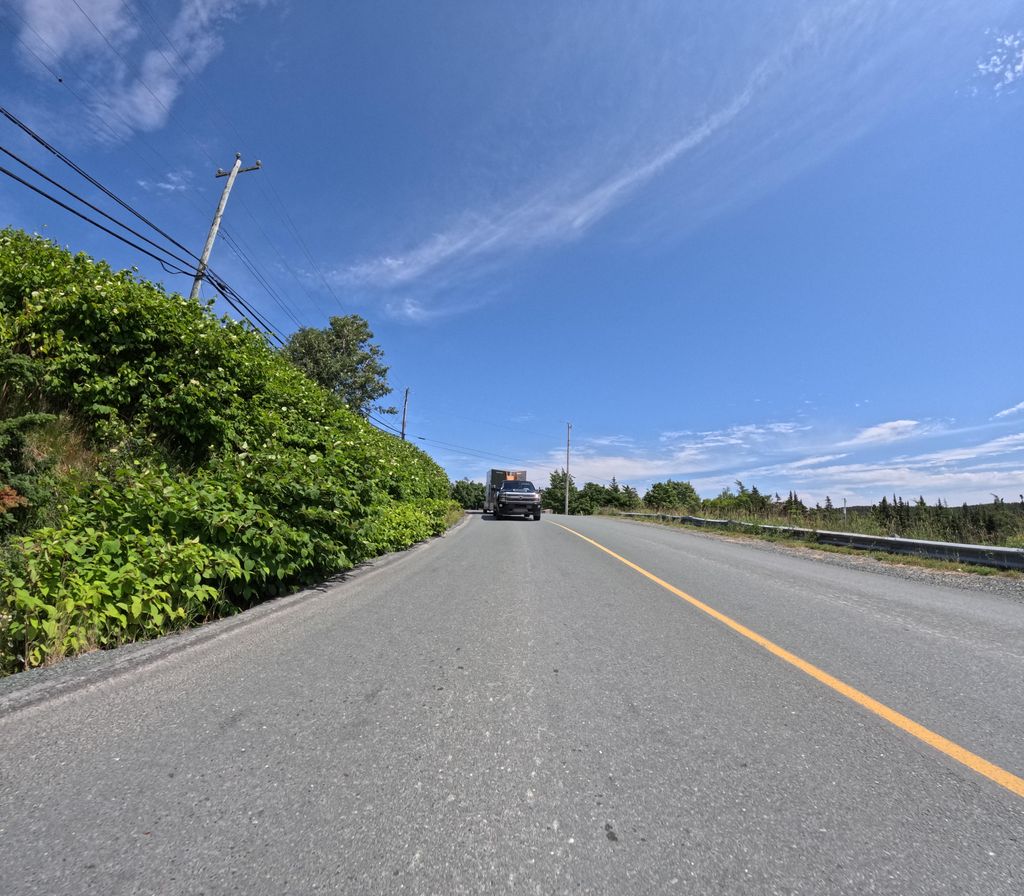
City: st_johns